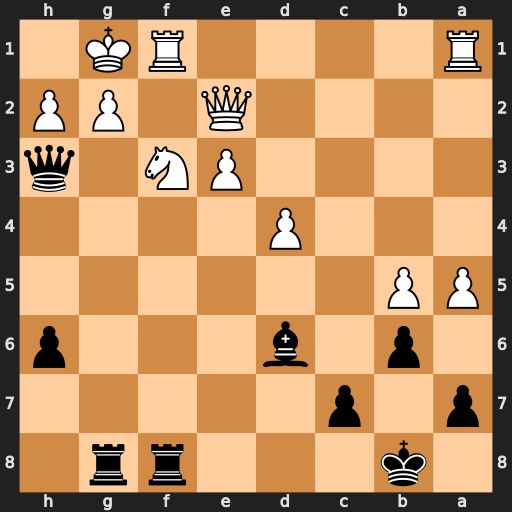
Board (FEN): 1k3rr1/p1p5/1p1b3p/PP6/3P4/4PN1q/4Q1PP/R4RK1
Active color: b
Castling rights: -
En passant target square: -
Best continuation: Rxf3 Qxf3 Qxh2+ Kf2 Rf8 Qxf8+ Bxf8 Rh1 Qd6